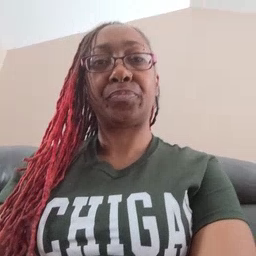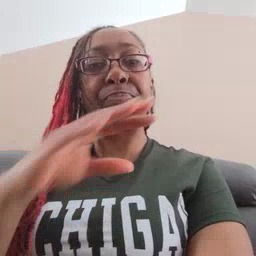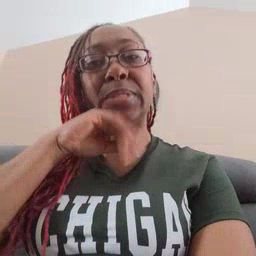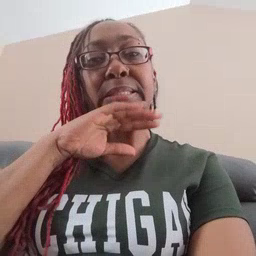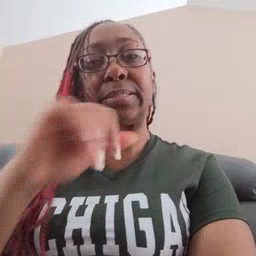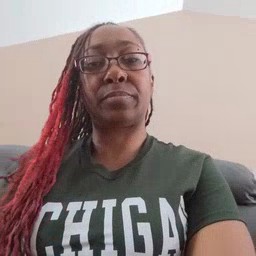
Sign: pig